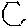
Label: hexagon